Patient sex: M
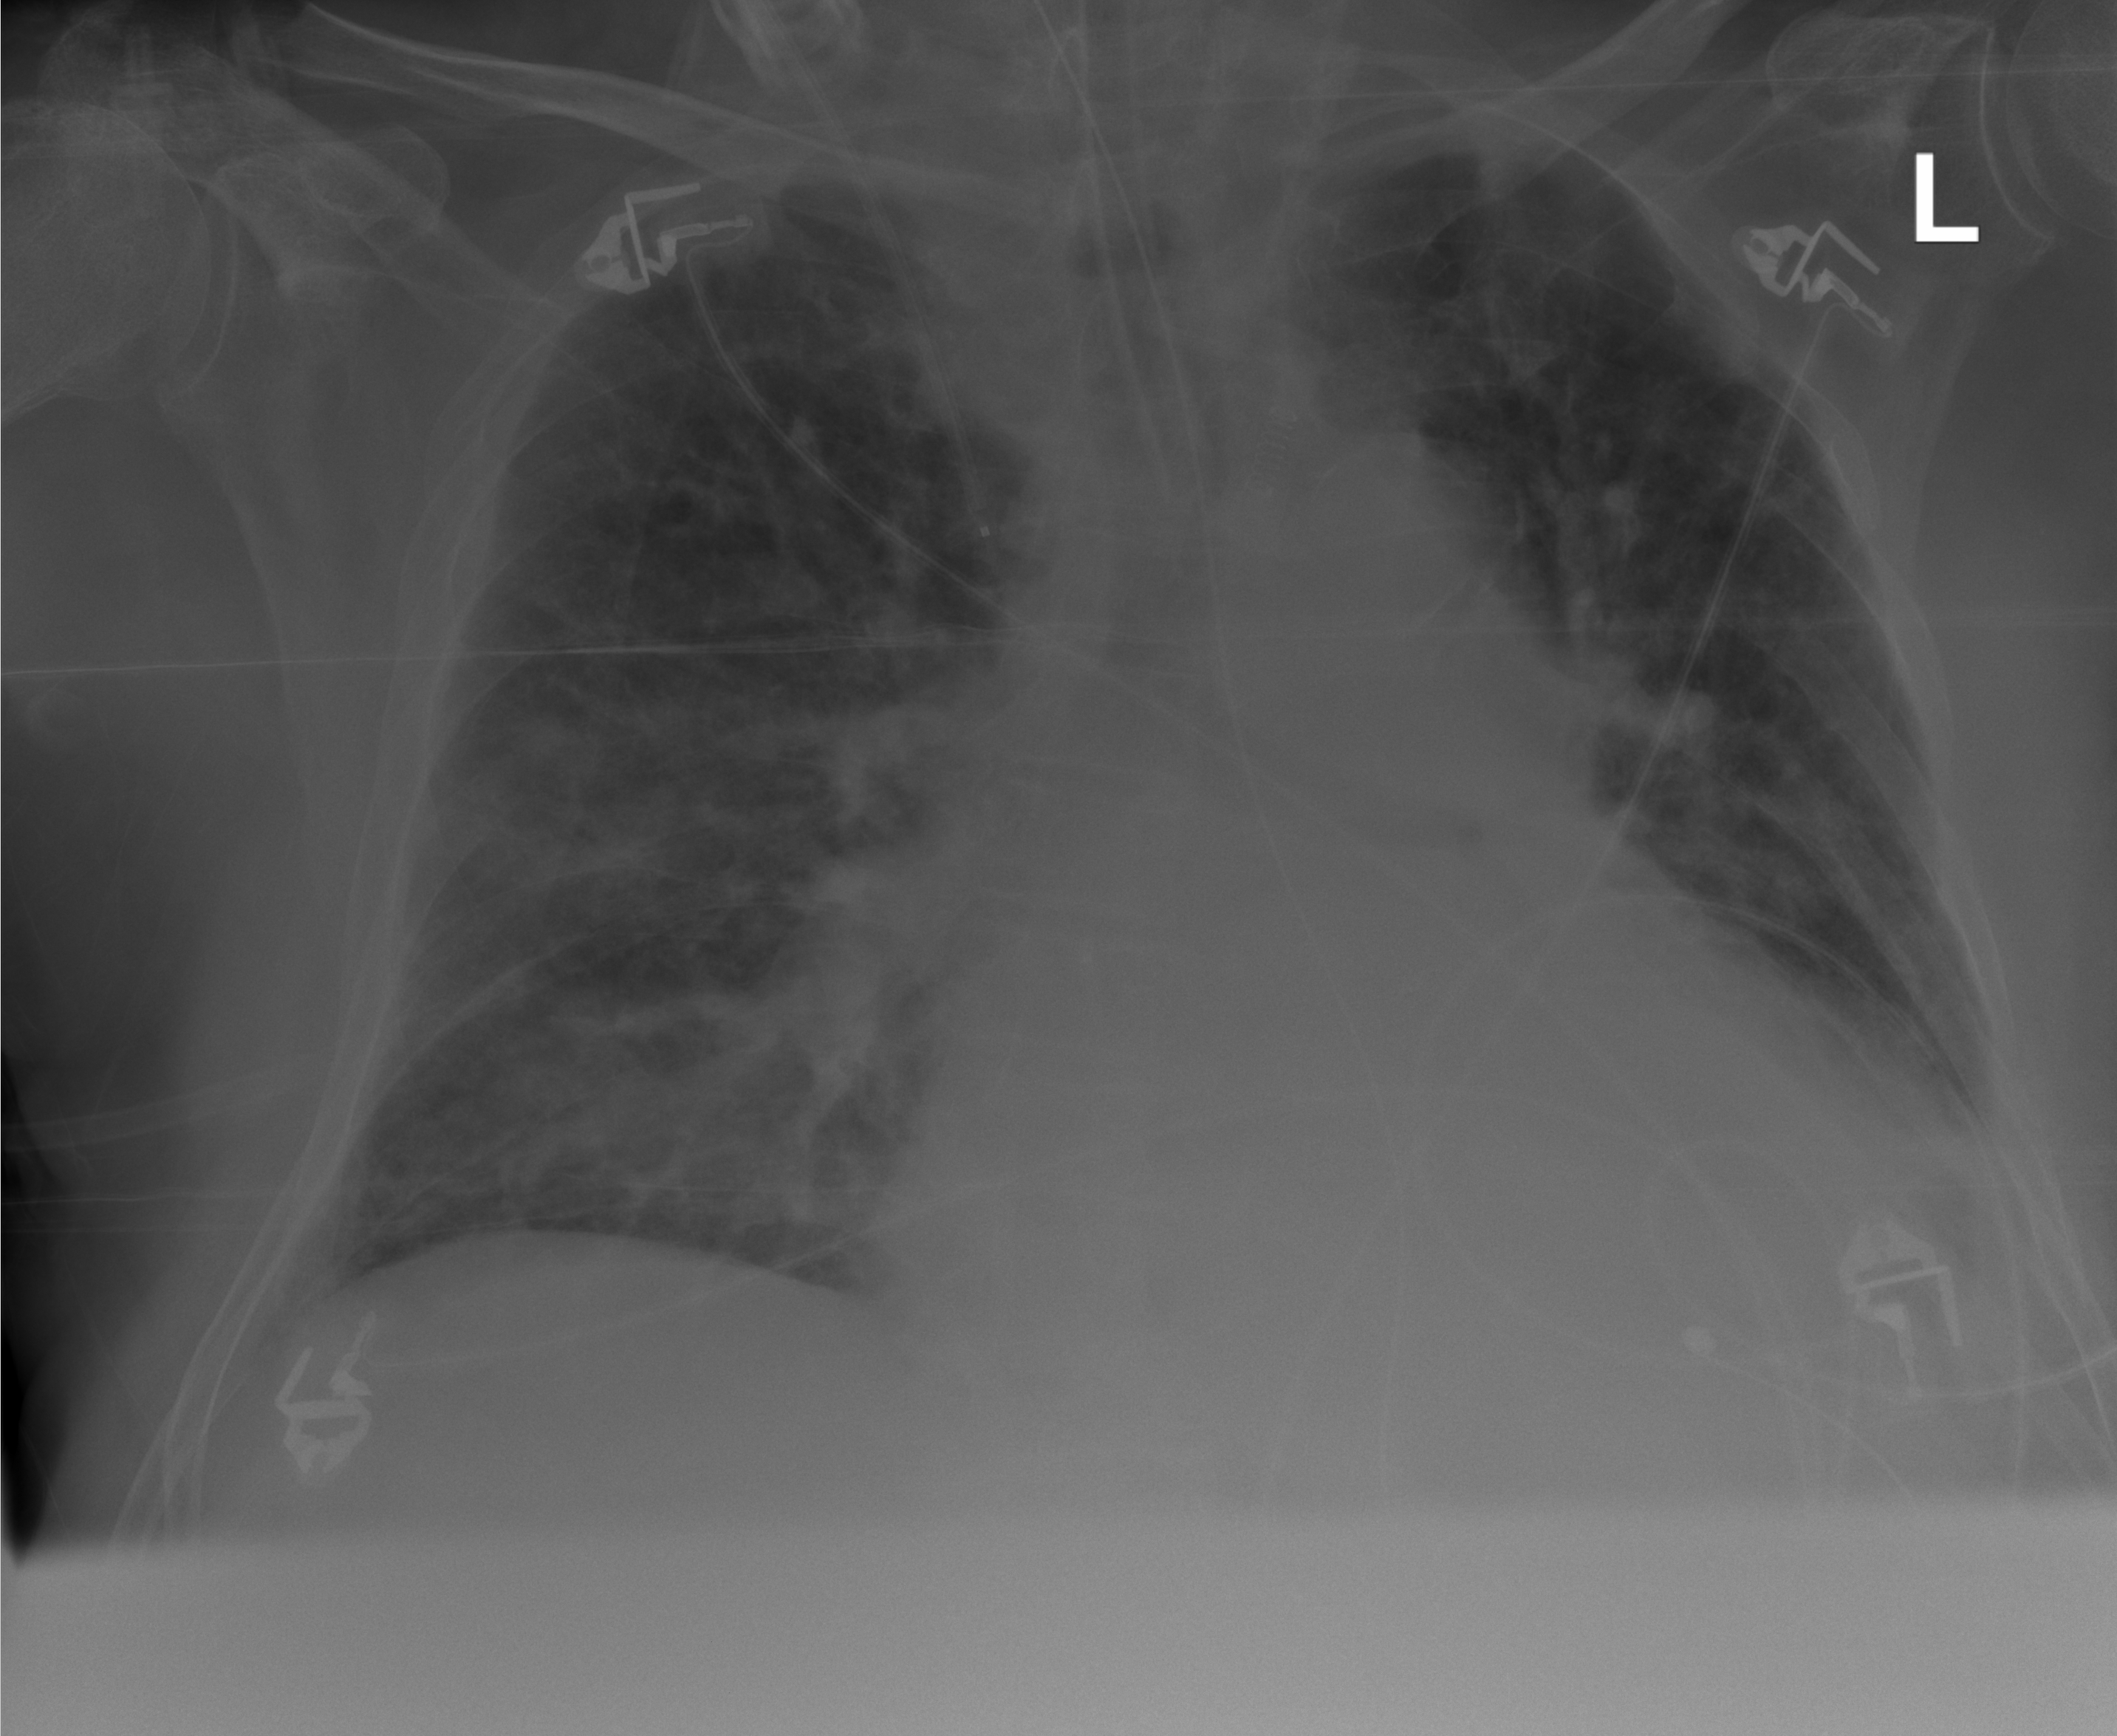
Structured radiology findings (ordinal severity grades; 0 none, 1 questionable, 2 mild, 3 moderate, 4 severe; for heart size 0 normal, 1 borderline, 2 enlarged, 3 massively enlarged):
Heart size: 2
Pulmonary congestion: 2
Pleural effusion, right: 0
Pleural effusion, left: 0
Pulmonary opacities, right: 3
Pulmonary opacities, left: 3
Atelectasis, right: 2
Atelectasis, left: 2